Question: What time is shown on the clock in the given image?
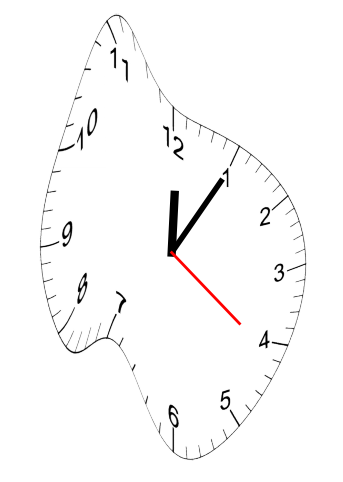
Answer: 12:05:21